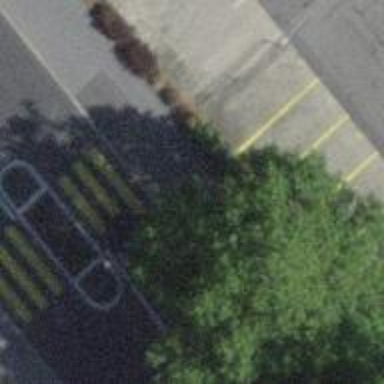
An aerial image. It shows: Footway with zebra crossing.